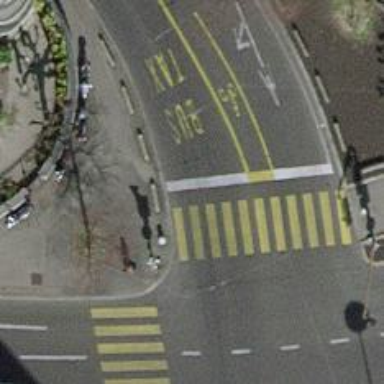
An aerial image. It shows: Crossing with traffic signals.